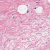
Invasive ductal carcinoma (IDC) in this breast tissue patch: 0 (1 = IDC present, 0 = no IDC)